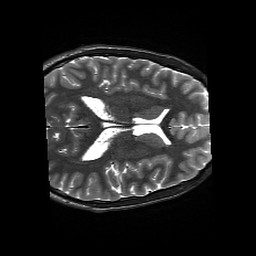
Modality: T2w
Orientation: axial
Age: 18
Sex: male
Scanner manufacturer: siemens
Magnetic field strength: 3 T
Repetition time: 13.52 s
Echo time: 0.088 s